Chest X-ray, PA view. Patient: 54 years old, sex M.
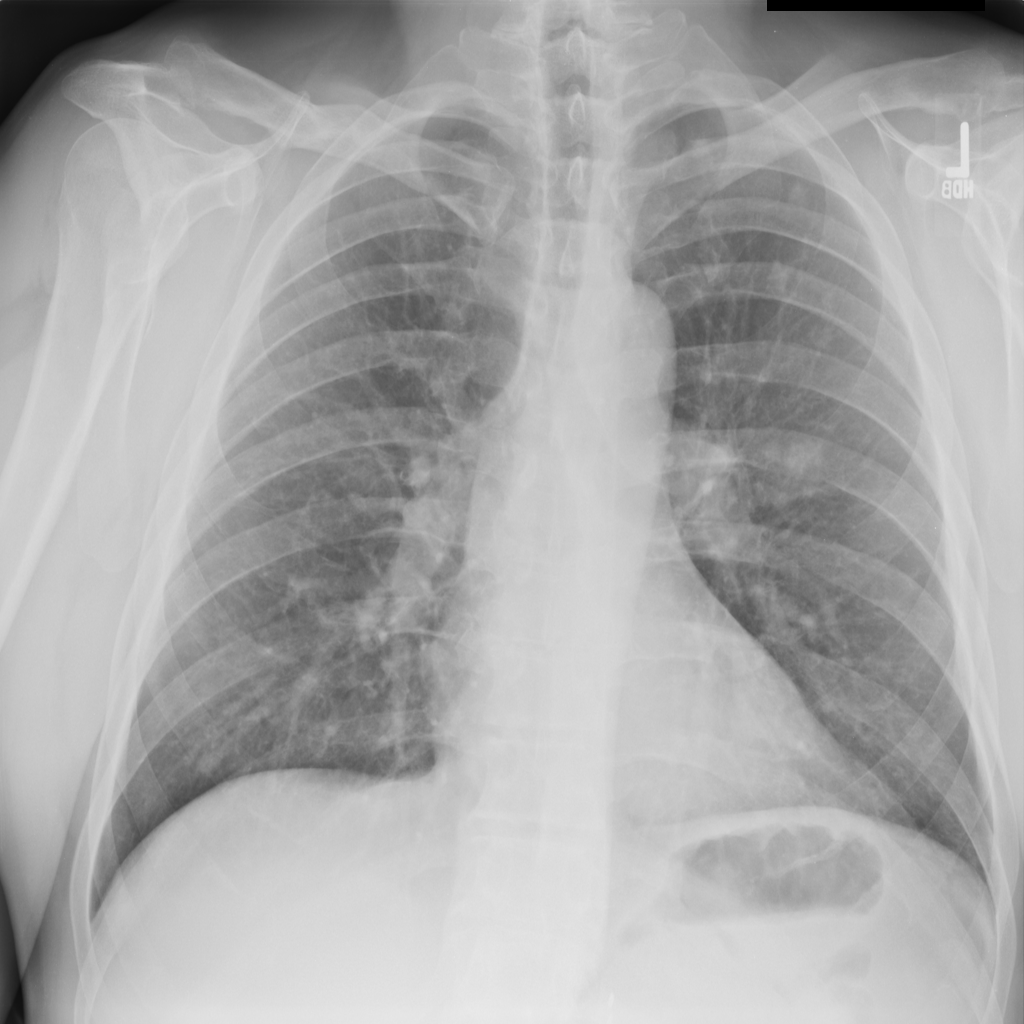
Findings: Nodule